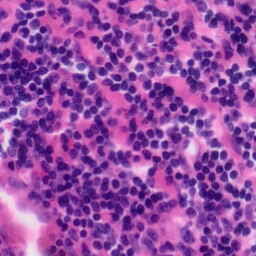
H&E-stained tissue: Tonsil